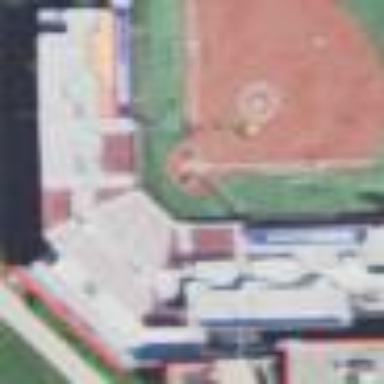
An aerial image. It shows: Stadium building for baseball.